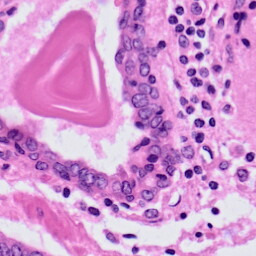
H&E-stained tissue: Prostate